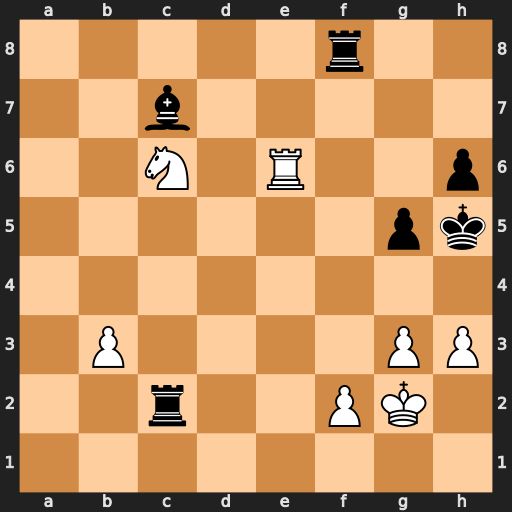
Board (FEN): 5r2/2b5/2N1R2p/6pk/8/1P4PP/2r2PK1/8
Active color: w
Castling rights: -
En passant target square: -
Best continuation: g4+ Kh4 Rxh6#